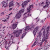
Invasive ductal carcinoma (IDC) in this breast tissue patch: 1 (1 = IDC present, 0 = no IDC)